Question: The following knockout binding works fine in real browsers, but fails in IE8 (and IE9 in compatibility mode)
'''
<li data-bind="attr: { class: id() == $root.currentItem().id() ? 'active' : '' }">
'''

Does anyone know why, and how I can fix it?
---
Here's the whole code, if that helps:
'''
<div class="toc-outer">
<ol id="table-of-contents" data-bind="sortable: { data: list, template: 'listTemplate', allowDrop: false, isEnabled: false }" class="toc toc-tree"></ol>
</div>
<script id="listTemplate" type="text/html">
<li data-bind="attr: { class: id() == $root.currentItem().id() ? 'active' : '' }">
<div data-bind="attr: { class: 'dropdown' + (id() == $root.currentItem().parentId() ? ' active' : '') }">
<a href="#" class="toggle">
<i data-bind="visible:children().length > 0, attr: { class: 'icon-toggle icon-minus hide' + (id() == $root.currentItem().id() ? ' icon-white' : '') }"></i>
</a>
<a class="dropdown-toggle menu"
href="#"
data-bind="visible:$root.allowEditing"
data-toggle="dropdown">
<i data-bind="attr: { class: 'icon-menu icon-list-alt hide' + (id() == $root.currentItem().id() ? ' icon-white' : '') }"></i>
</a>
<a class="name" data-bind="attr: {href: hash}">
<i data-bind="visible: type() == 'settings', attr: { class: 'icon-type icon-settings icon-home' + (id() == $root.currentItem().id() ? ' icon-white' : '') }"></i>
<i data-bind="visible: type() == 'video', attr: { class: 'icon-type icon-video icon-facetime-video' + (id() == $root.currentItem().id() ? ' icon-white' : '') }"></i>
<i data-bind="visible: type() == 'data', attr: { class: 'icon-type icon-data icon-signal' + (id() == $root.currentItem().id() ? ' icon-white' : '') }"></i>
<i data-bind="visible: type() == 'file', attr: { class: 'icon-type icon-file icon-download-alt' + (id() == $root.currentItem().id() ? ' icon-white' : '') }"></i>
<i data-bind="visible: type() == 'test', attr: { class: 'icon-type icon-test icon-ok-sign' + (id() == $root.currentItem().id() ? ' icon-white' : '') }"></i>
<span data-bind="text:name"></span>
<span class="badge draft" data-bind="visible:status() == 'draft'">D</span>
</a>
<dl class="dropdown-menu" data-bind="visible:$root.allowEditing">
<dd><a href="#" data-bind="visible: parentId() !== 0 && !topLevelChild(), click: moveOut" data-toggle="pill" data-target="#item-pane" title="#{TocMoveOut}" class="moveItemOut">#{TocMoveOut}</a></dd>
<dd><a href="#" data-bind="visible: parentId() !== 0 && !firstSibling(), click: moveIn" data-toggle="pill" data-target="#item-pane" title="#{TocMoveIn}" class="moveItemIn">#{TocMoveIn}</a></dd>
<dd data-bind="visible: parentId() !== 0 && (!topLevelChild() || !firstSibling())" class="divider"></dd>
<dd><a href="#" data-toggle="pill" data-target="#item-pane" title="#{TocEdit}" class="edit">#{TocEdit}</a></dd>
<dd data-bind="visible: parentId() !== 0"><a href="#" class="remove">Remove</a></dd>
<dd class="divider"></dd>
<dd><a href="#page" data-toggle="pill" data-target="#item-pane" title="#{TocAddPage}" class="add">#{TocAddPage}</a></dd>
<dd><a href="#video" data-toggle="pill" data-target="#item-pane" title="#{TocAddVideo}" class="add">#{TocAddVideo}</a></dd>
<dd><a href="#file" data-toggle="pill" data-target="#item-pane" title="#{TocAddFile}" class="add">#{TocAddFile}</a></dd>
<dd><a href="#test" data-toggle="pill" data-target="#item-pane" title="#{TocAddTest}" class="add">#{TocAddTest}</a></dd>
<dd><a href="#data" data-toggle="pill" data-target="#item-pane" title="#{TocAddData}" class="add">#{TocAddData}</a></dd>
<dd class="divider"></dd>
<dd><a href="#library" data-toggle="pill" data-target="#item-pane" title="#{TocAddLibrary}" class="add add-from-library">#{TocAddLibrary}</a></dd>
</dl>
</div>
<span class="divider" data-bind="visible: type() == 'settings'"></span>
<ol class="toc-child" data-bind="sortable: {template: 'listTemplate', data:children, isEnabled: $root.allowEditing(), beforeMove: beforeTreeItemMove, afterMove: tocSorted, allowDrop: false }"></ol>
</li>
</script>
'''
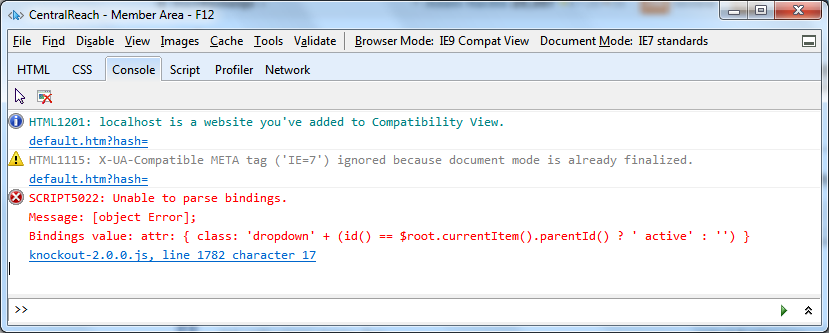
Answer: Is there a reason you stayed away from knockout's ?
<URL>
It's good to know you found the problem in IE, and you found a work-around,
but as it's not in the documentation for "attr" binding,
and the "css" binding to be knockout's recommended course
of action for applying class names, might it not be confusing
for you or others down the road?
From the <URL>:
> "The 'css' binding adds or removes one or more named [] to the associated DOM element. This is useful, for example, to highlight some value in red if it becomes negative.(Note: If you don't want to apply a CSS class but instead want to assign a style attribute value directly, see the style binding.)"